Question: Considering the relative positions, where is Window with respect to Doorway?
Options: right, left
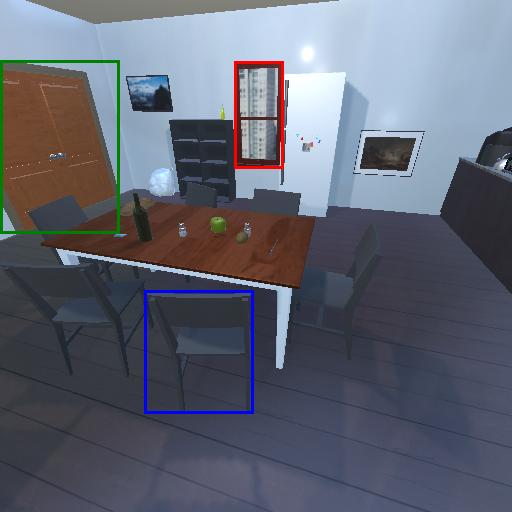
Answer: right